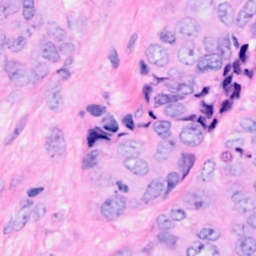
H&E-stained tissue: Breast